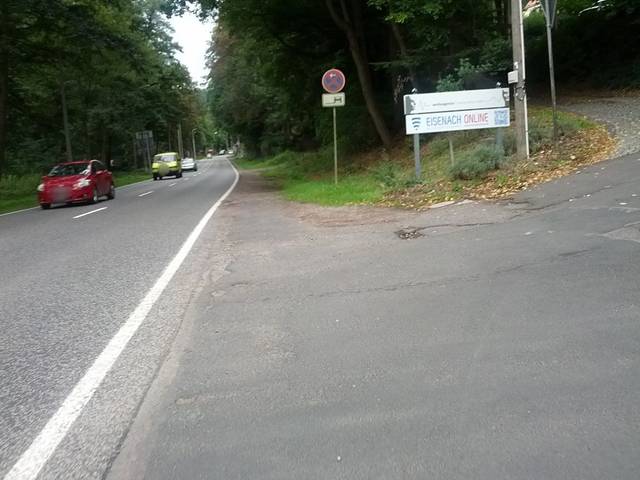
Region: Germany
Coordinates: 50.964, 10.316